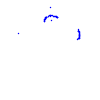
Particle: proton